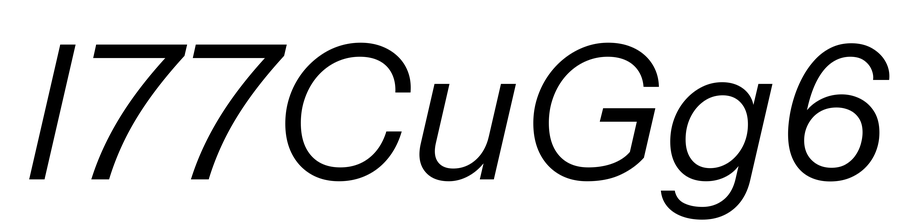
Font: InstrumentSans-Italic_Italic